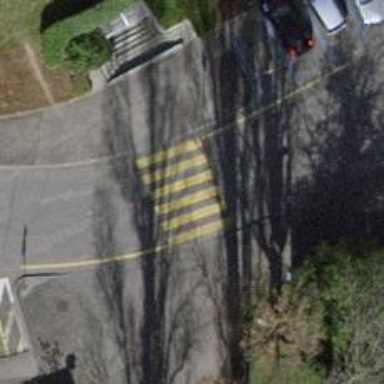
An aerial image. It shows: Marked crossing with zebra stripes on the road.